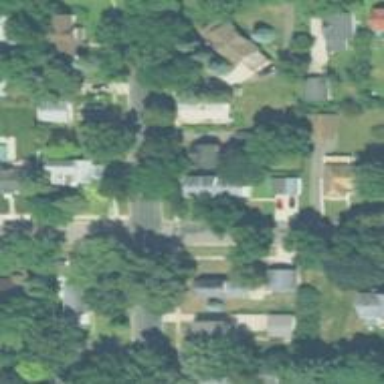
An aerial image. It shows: Residential road with separate asphalt sidewalk.